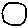
Label: circle